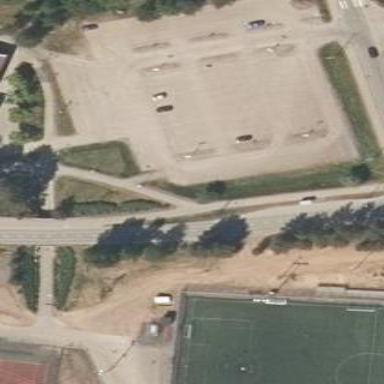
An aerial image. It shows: Parking lot with asphalt surface.